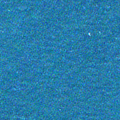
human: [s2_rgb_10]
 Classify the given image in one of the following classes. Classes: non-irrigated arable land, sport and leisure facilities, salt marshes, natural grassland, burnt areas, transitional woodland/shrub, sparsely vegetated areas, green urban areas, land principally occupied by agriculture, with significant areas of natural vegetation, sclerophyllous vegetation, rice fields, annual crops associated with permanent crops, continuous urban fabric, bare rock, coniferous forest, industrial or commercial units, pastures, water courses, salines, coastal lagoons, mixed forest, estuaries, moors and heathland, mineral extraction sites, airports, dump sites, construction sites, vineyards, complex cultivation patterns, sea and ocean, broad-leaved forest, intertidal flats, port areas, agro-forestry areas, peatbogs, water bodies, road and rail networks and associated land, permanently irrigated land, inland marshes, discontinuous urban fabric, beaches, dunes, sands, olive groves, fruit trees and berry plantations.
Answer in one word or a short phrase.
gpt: sea and ocean